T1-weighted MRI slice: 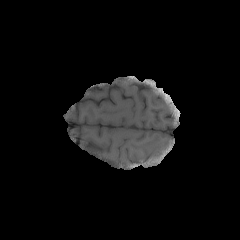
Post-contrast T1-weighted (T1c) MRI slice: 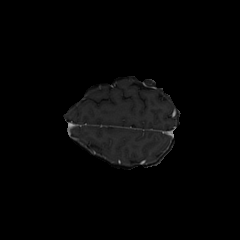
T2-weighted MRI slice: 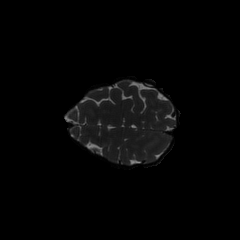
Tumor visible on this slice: no